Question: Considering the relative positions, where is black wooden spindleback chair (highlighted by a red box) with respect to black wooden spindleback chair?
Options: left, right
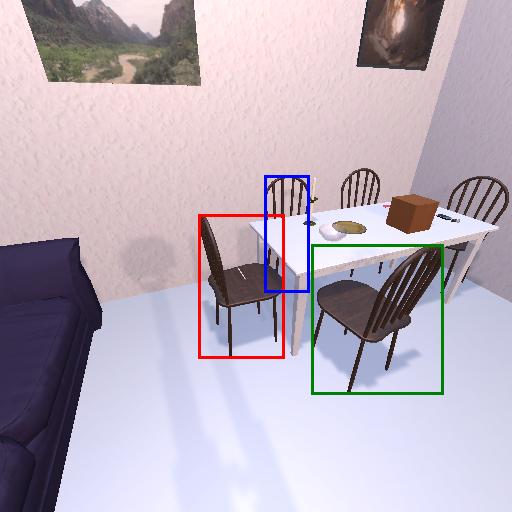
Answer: left